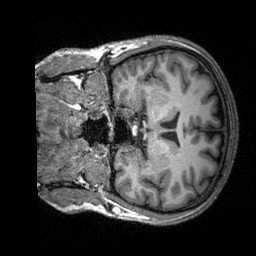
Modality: T1w
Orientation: coronal
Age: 26
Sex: male
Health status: healthy
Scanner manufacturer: siemens
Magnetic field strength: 3 T
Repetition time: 2.3 s
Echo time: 0.00303 s